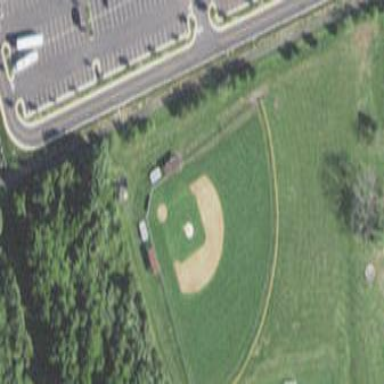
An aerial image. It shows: Baseball pitch for leisure land.